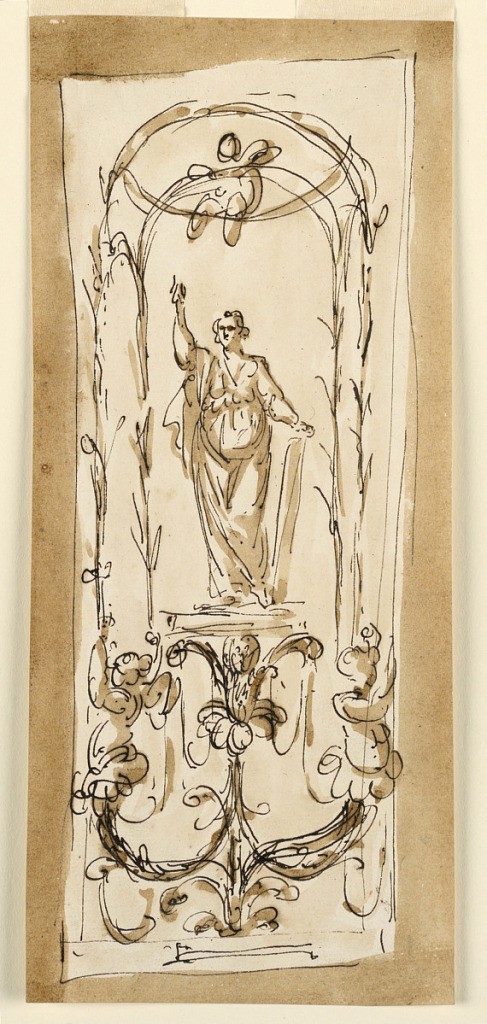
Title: Design for the Decoration of a Panel
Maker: Giuseppe Barberi, Italian, 1746–1809
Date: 1775-1790
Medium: Pen and brown ink, brush and brown wash on off-white laid paper
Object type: Drawing
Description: Below is a stem rising from a calix, having on top a blossom and curved branches with winged half-figures. Either one supports two stems which are above connected by arches forming a pavilion, with a putto sitting upon one of the points. Inside stands a figure, with raised right arm, leaning teh left hand upon an object standing beside, not clearly shown. The base is supported by the blossom. Usual background.